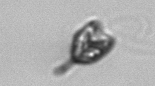
Label: Pyramimonas_longicauda